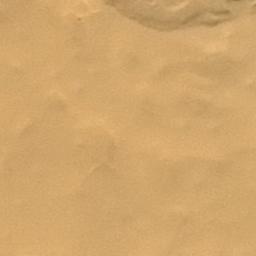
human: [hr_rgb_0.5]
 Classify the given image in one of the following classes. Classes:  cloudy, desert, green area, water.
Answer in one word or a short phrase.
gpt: desert